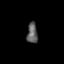
Tissue: skin
Cell type: Fibroblasts
Senescence score: 0.7807
Nuclear area (px): 216
Mean DAPI intensity: 93.333